Question: I have an activity and I want to put a simple title strip like the picture below(Select a category) but I can't find anything on how to do a simple one. Only title strips for tabs. Is anyone know how to implement this? Thanks :)

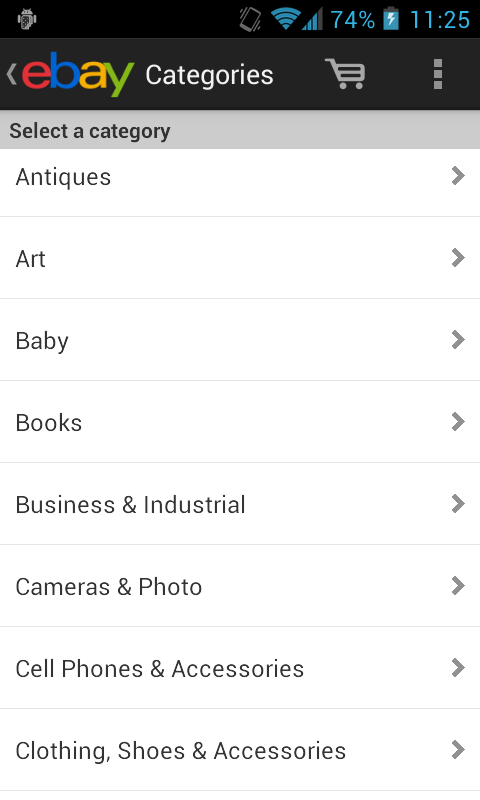
Answer: I think this will be your best solution - <URL>.
Check the custom adapter in the link. You could also have multiple headers too, but if you only want one, then you can just have the code like below
'''
package com.javatechig;
import android.app.ListActivity;
import android.os.Bundle;
public class SectionListView extends ListActivity {
private CustomAdapter mAdapter;
@Override
public void onCreate(Bundle savedInstanceState) {
super.onCreate(savedInstanceState);
mAdapter = new CustomAdapter(this);
mAdapter.addSectionHeaderItem("Select A Category"); // <--- here
for (int i = 1; i < 30; i++) {
mAdapter.addItem("Item: " + i);
}
setListAdapter(mAdapter);
}
}
'''